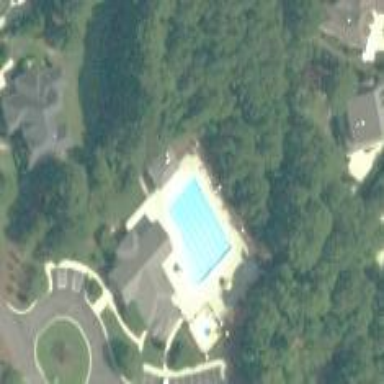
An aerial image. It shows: Swimming area within leisure pitch.